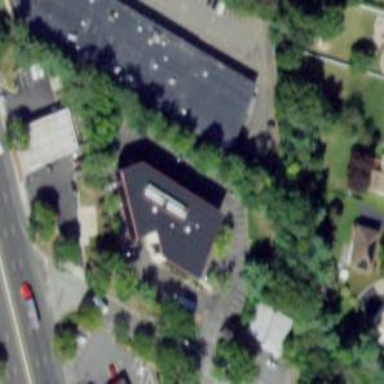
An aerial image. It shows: Healthcare clinic.